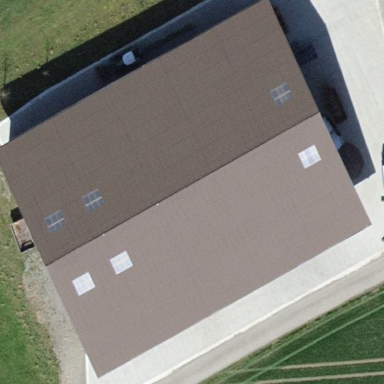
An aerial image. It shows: Barn.